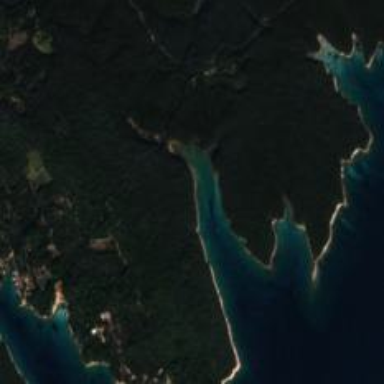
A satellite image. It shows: Beautiful bay with natural surroundings.